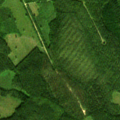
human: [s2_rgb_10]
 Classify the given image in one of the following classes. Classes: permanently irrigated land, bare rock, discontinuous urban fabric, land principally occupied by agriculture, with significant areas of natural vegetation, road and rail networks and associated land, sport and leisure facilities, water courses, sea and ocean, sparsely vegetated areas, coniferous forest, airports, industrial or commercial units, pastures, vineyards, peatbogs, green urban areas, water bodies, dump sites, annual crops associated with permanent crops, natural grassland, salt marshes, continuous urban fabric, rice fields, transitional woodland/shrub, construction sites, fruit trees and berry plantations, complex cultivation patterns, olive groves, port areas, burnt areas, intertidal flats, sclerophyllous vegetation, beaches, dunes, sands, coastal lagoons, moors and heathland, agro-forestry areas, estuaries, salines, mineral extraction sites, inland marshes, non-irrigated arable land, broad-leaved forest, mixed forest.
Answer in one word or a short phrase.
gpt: coniferous forest, mixed forest, transitional woodland/shrub